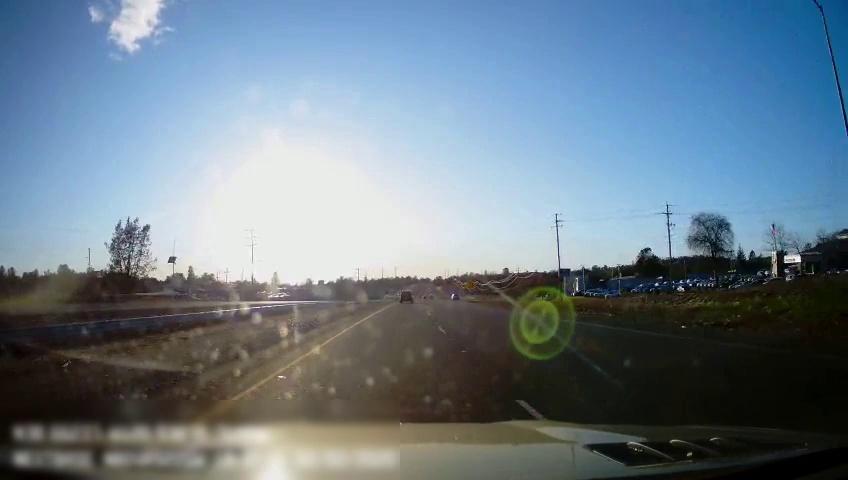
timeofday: Day
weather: Sunny
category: Drivable Space
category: Drivable Space
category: Vehicles | Truck
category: Lanes | Current Lane
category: Lanes | Current Lane
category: Lanes | Alternate Lane